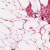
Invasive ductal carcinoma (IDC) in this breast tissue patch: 0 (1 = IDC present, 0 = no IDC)